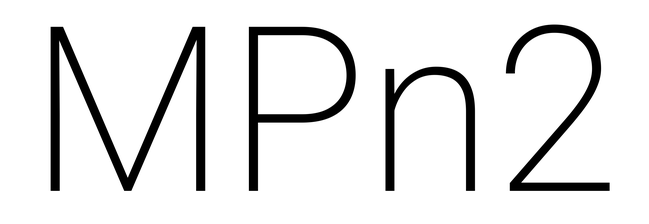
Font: Roboto_ExtraLight